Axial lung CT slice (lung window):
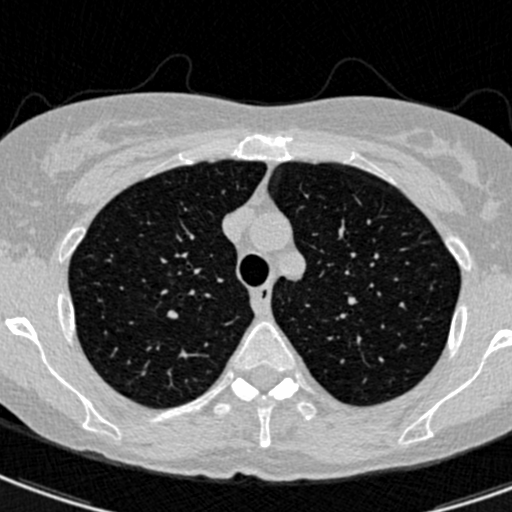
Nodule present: no